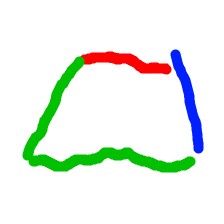
Shape: trapezoid